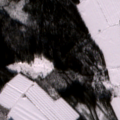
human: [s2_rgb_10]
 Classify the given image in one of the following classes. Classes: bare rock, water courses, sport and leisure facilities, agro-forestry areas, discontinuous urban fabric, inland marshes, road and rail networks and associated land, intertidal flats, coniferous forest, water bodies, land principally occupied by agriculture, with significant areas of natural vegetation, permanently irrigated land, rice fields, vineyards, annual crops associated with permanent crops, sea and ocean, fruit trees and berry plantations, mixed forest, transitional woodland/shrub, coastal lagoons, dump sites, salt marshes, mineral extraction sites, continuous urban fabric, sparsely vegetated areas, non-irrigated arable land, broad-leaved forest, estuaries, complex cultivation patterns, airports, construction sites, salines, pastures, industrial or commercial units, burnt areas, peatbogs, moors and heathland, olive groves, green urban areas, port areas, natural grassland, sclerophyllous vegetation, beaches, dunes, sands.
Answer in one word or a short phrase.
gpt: non-irrigated arable land, coniferous forest, mixed forest, transitional woodland/shrub